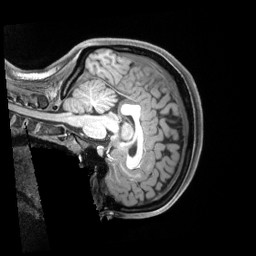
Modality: T1w
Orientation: sagittal
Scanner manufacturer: siemens
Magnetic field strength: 3 T
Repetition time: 2.5 s
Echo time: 0.00218 s